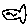
Label: fish